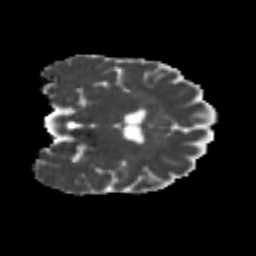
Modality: MD
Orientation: coronal
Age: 24
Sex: female
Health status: healthy
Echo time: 0.074 s